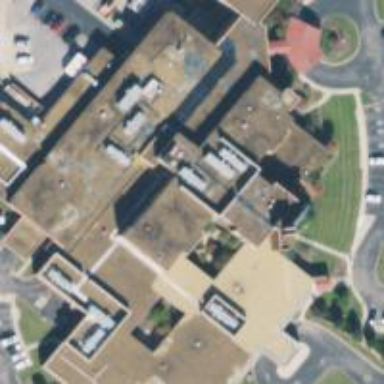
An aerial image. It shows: Healthcare facility identified as hospital.